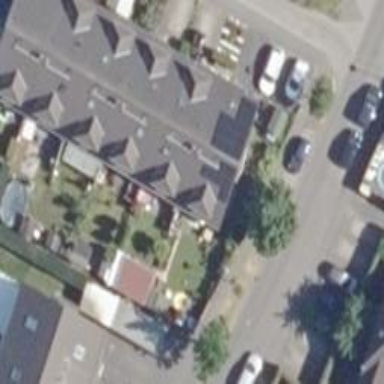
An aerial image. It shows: Terrace building.